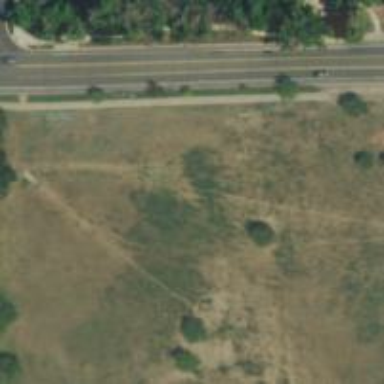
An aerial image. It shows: Disc golf hole.